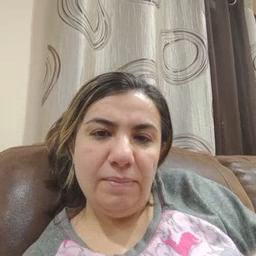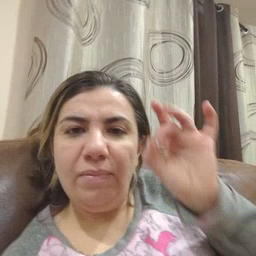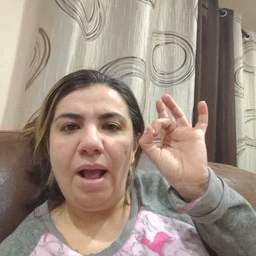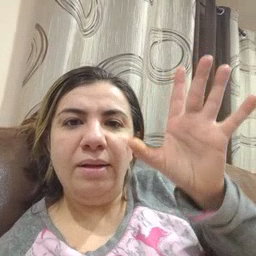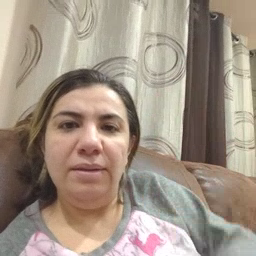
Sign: hate